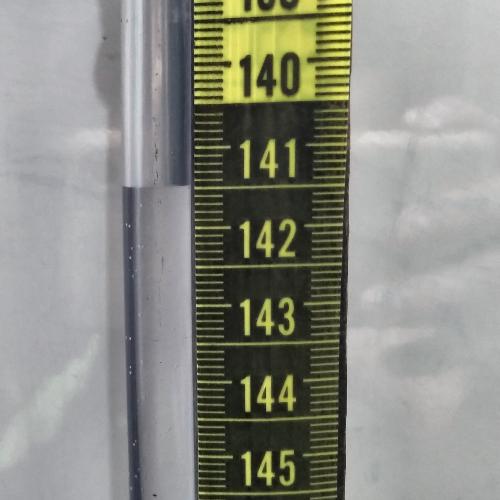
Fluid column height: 141.5 cm